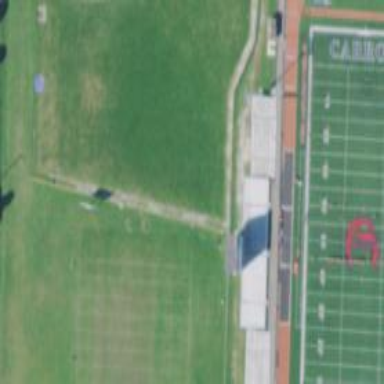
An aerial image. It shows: Soccer pitch for leisureland activities.